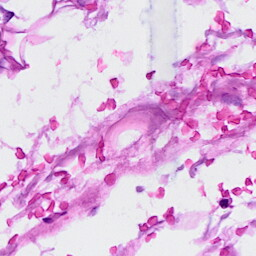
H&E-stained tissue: Breast